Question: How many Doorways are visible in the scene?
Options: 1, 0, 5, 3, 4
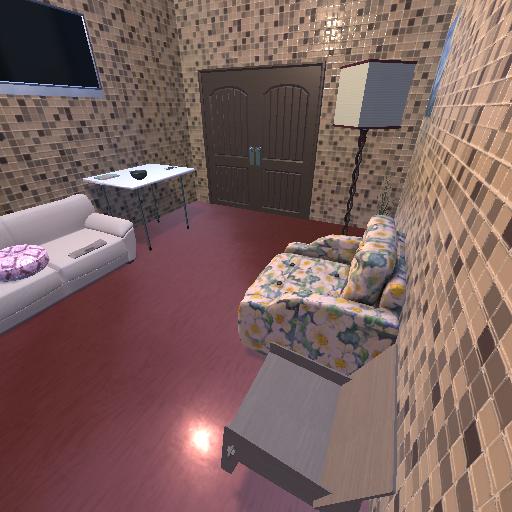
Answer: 1